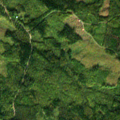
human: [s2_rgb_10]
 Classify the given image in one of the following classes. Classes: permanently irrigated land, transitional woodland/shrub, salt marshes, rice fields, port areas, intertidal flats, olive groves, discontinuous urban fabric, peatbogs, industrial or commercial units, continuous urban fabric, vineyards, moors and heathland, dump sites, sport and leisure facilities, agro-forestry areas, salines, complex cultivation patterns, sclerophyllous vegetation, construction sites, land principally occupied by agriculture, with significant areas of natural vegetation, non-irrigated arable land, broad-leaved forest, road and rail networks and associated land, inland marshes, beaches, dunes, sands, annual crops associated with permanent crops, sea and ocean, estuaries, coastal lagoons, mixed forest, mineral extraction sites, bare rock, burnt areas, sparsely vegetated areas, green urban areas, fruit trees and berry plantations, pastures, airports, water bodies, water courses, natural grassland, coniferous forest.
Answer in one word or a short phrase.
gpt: coniferous forest, mixed forest, transitional woodland/shrub